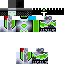
A male skeleton skin with green skin, wearing blonde helmet dressed in a green armor chest and black pants, featuring a closed mouth.